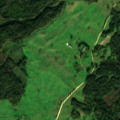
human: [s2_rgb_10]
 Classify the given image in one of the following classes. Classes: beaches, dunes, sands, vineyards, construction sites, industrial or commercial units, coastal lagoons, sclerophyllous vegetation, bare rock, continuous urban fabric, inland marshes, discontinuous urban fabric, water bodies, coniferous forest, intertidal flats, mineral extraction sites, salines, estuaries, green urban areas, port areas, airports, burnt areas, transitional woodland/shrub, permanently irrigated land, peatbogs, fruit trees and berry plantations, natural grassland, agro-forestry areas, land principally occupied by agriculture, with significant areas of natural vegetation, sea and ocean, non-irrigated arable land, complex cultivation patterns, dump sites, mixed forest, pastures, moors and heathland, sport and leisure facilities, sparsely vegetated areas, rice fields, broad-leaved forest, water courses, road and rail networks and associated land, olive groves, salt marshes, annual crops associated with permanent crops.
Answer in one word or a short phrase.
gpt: pastures, complex cultivation patterns, land principally occupied by agriculture, with significant areas of natural vegetation, broad-leaved forest